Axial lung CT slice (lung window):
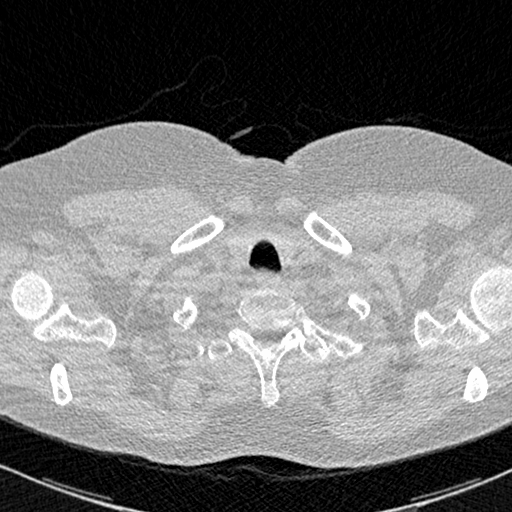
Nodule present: no